Aerial crown-view tile of a tropical tree (Barro Colorado Island, Panama), acquired 20250124:
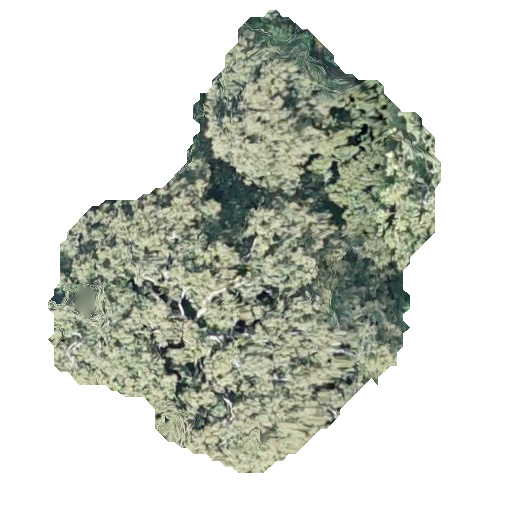
Species: Cordia alliodora
GBIF accepted scientific name: Cordia alliodora
Crown area: 163.645 m²